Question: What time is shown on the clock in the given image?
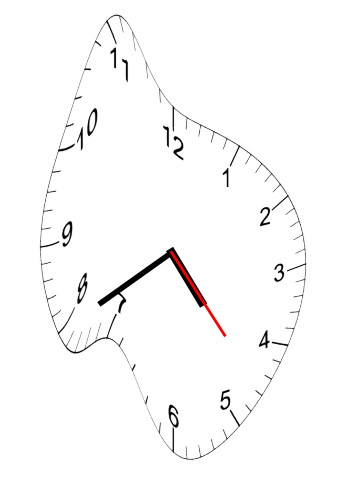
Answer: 04:39:23